Interaction volume radius: 10 \u00c5
Interaction volume height: 10 \u00c5
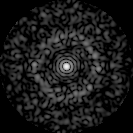
Disorder parameter: 0.8189